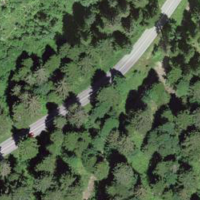
EUNIS habitat code: 43
Species observed at this site:
Carduus personata